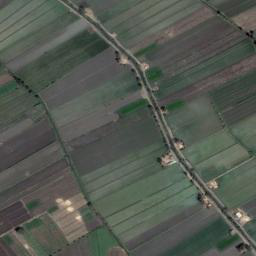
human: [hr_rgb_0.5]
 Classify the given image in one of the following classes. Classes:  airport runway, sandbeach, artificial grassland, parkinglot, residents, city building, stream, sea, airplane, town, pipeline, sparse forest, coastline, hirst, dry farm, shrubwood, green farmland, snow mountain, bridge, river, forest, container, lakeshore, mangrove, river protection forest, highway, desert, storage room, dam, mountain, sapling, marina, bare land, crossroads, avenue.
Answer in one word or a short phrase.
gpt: green farmland